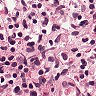
Metastatic tissue present: no